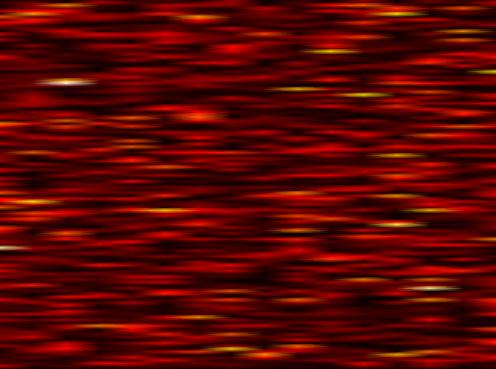
Label: UFMC